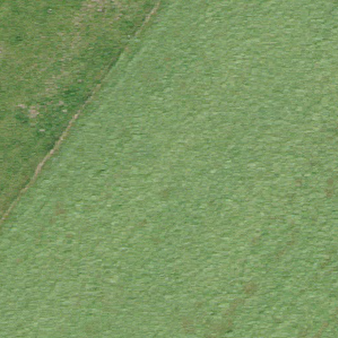
Label: other